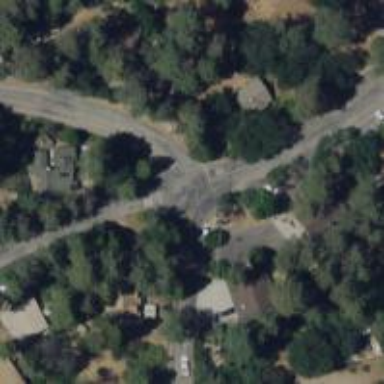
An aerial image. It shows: Road with stop sign.